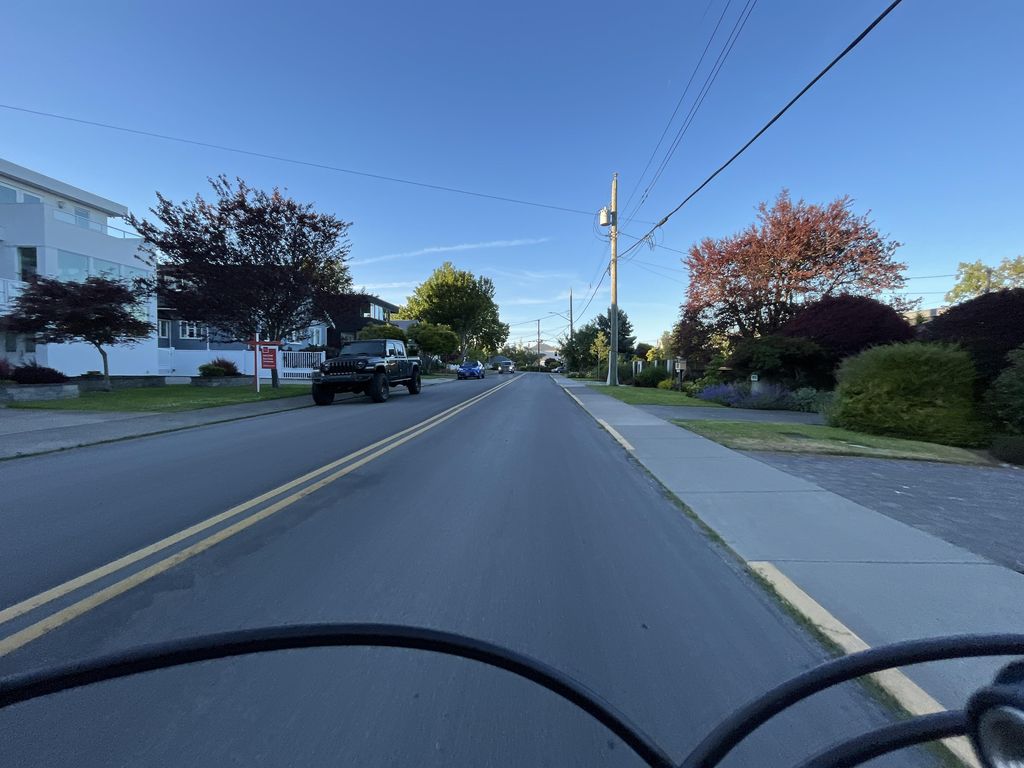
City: victoria